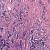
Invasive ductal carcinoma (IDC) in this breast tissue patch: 1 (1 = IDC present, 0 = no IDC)